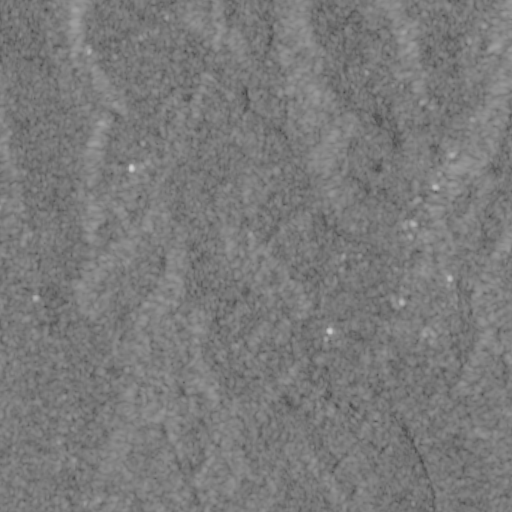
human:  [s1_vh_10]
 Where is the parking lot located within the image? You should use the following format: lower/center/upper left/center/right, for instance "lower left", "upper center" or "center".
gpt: The parking lot is located in the center right of the image.
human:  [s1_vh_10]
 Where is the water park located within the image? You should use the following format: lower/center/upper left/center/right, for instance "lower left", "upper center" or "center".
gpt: The water park is located in the center right of the image.
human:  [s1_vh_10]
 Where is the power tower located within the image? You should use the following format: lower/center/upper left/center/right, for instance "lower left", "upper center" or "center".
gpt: There is no power tower in the image.

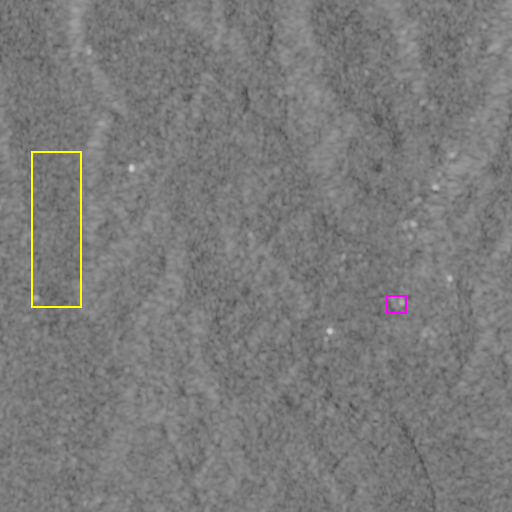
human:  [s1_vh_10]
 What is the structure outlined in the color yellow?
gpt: The structure outlined in yellow is a crop field.
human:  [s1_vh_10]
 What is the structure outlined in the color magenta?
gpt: The structure outlined in magenta is a water park.
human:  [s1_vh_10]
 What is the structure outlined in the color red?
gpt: There is no red outline.